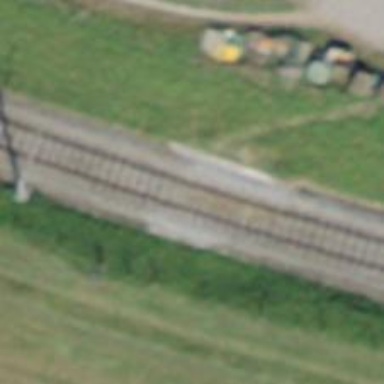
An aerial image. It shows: Railway level crossing.